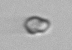
Label: Heterocapsa_rotundata